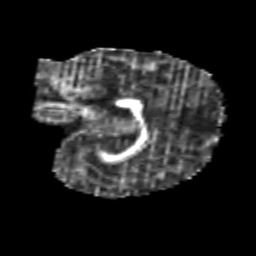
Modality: FA
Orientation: sagittal
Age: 6
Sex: female
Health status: healthy